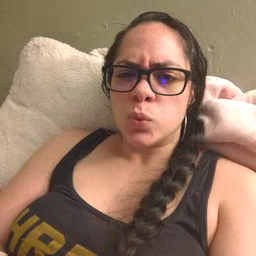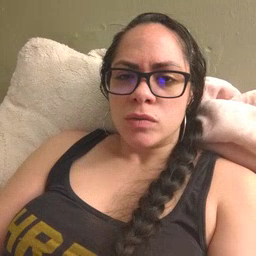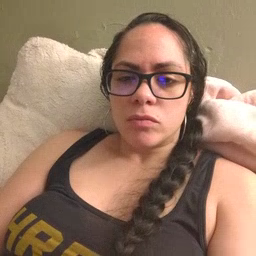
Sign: old